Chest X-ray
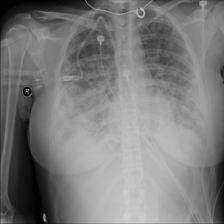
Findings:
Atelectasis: negative
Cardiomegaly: negative
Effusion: positive
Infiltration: negative
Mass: negative
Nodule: negative
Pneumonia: negative
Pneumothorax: negative
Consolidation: negative
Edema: positive
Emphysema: negative
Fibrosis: negative
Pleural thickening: negative
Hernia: negative